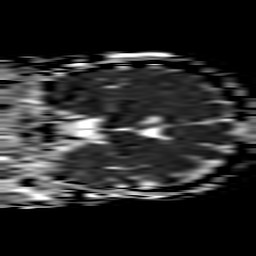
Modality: ADC
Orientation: coronal
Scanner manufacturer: philips
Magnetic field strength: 3 T
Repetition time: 3.078 s
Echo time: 0.076 s